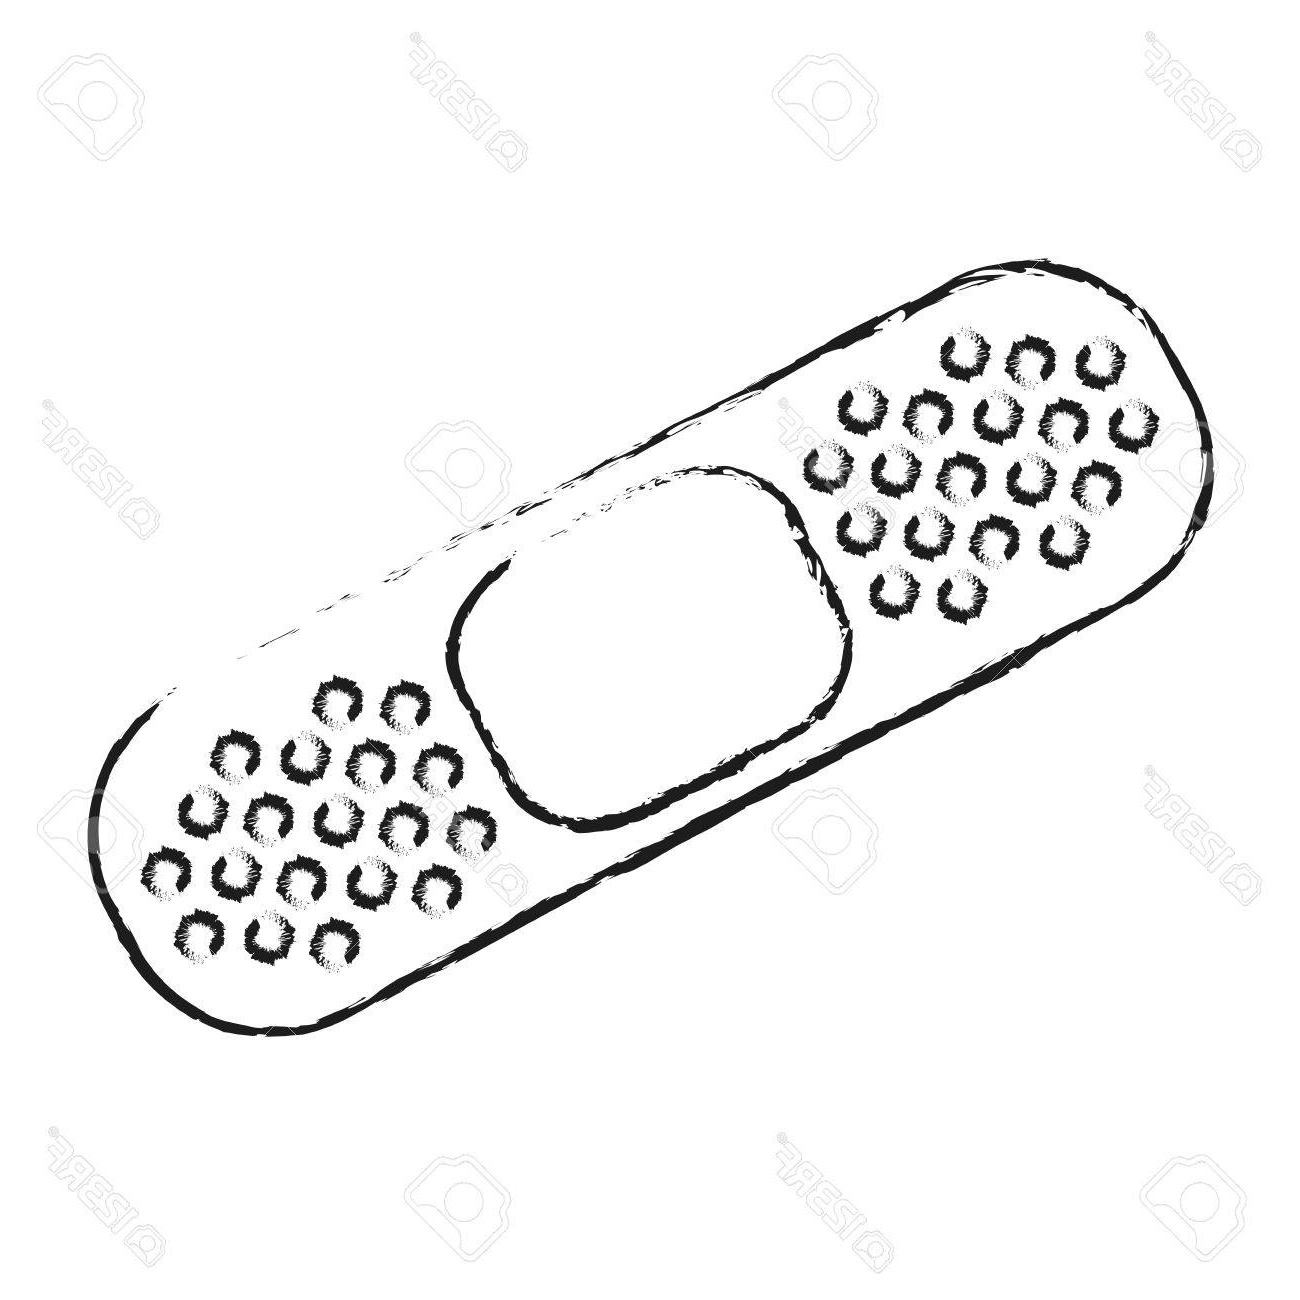
Label: Band Aid